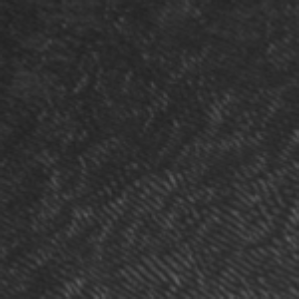
Label: frost